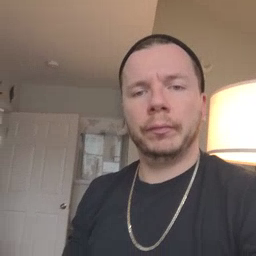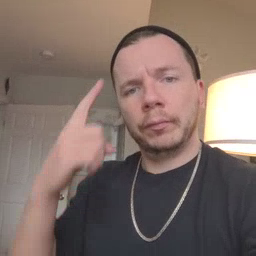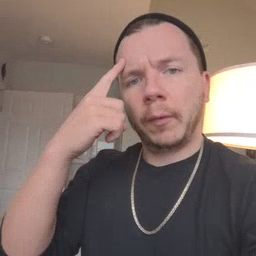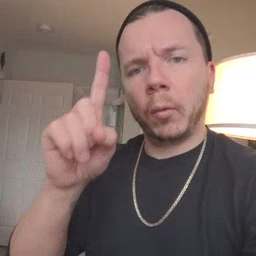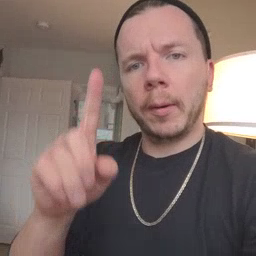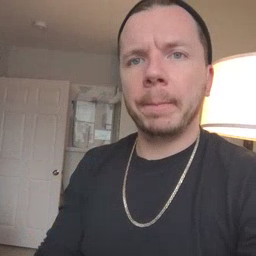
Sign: for